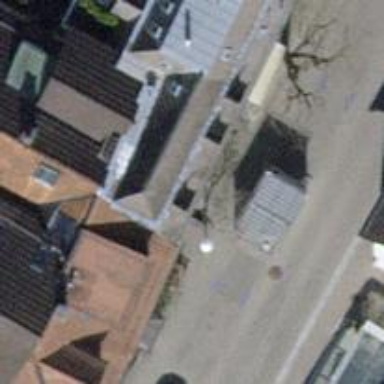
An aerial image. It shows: Clothing store.